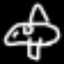
Label: airplane